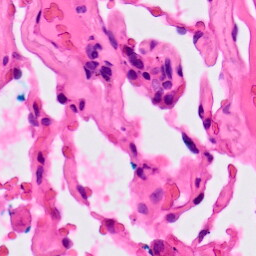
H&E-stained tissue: Lung